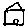
Label: house